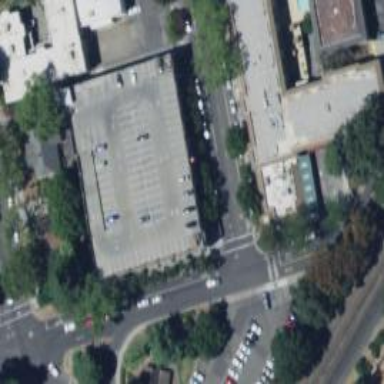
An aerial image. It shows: Multi-storey commercial building with parking area.